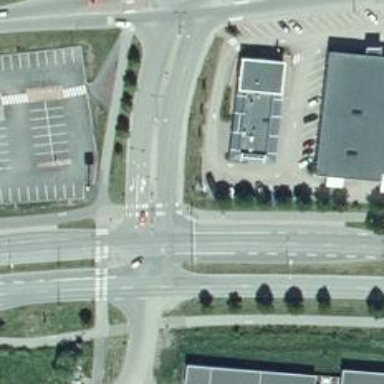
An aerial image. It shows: Asphalt cycleway with crossing.